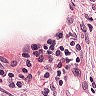
Metastatic tissue present: no